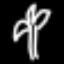
Label: palm tree